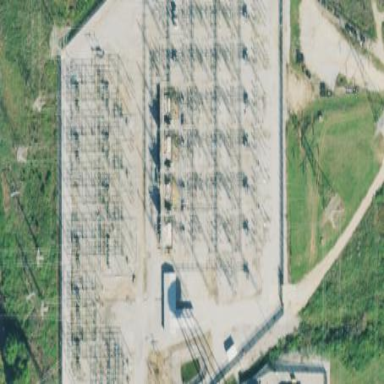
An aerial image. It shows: Power substation with transmission level designation. It is enclosed by fence.